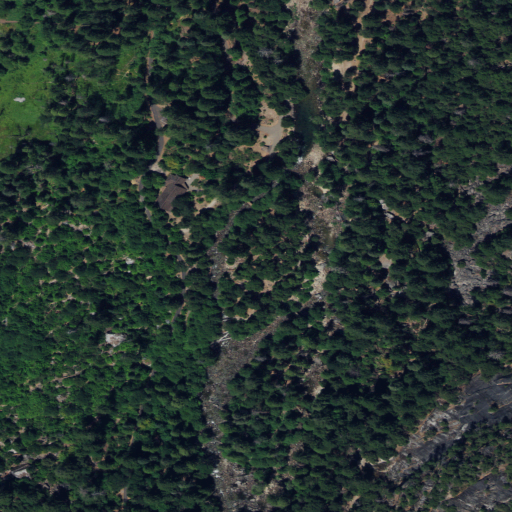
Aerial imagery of island in California named Happy Isles containing evergreen forest, woody wetlands, and low intensity development